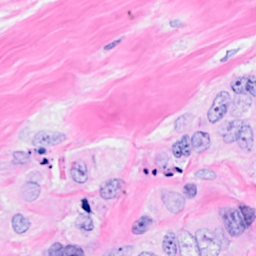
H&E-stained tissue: Breast